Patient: sex M, age 68
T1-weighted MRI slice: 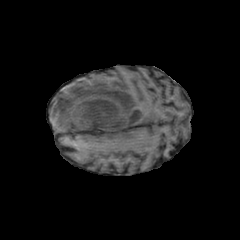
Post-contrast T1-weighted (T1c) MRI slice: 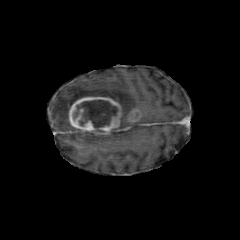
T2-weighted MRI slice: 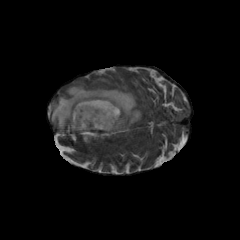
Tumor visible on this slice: yes
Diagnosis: Glioblastoma, IDH-wildtype
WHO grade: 4